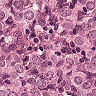
Metastatic tissue present: yes